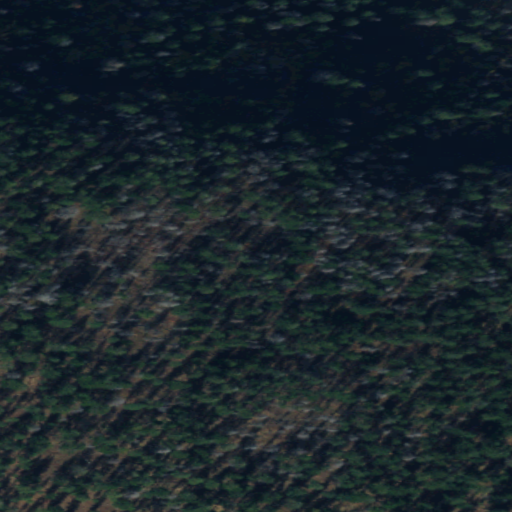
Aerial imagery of mountain in Washington named Lookout Mountain containing evergreen forest and shrub